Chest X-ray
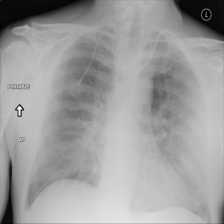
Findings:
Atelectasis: negative
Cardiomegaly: negative
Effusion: negative
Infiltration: negative
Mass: negative
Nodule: negative
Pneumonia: negative
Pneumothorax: negative
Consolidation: positive
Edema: negative
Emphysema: negative
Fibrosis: negative
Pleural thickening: negative
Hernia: negative